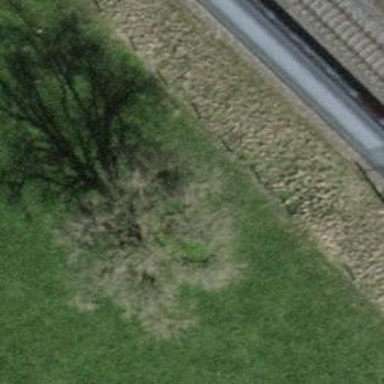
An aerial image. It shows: Single tag "natural: tree."